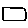
Label: square